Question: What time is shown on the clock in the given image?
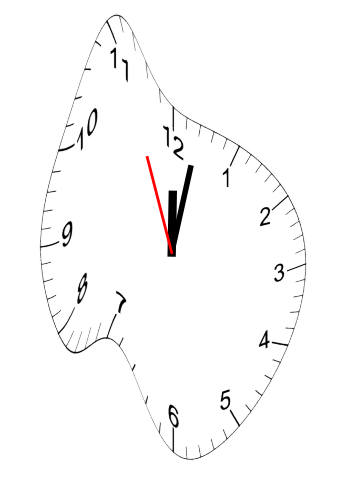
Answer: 12:01:56